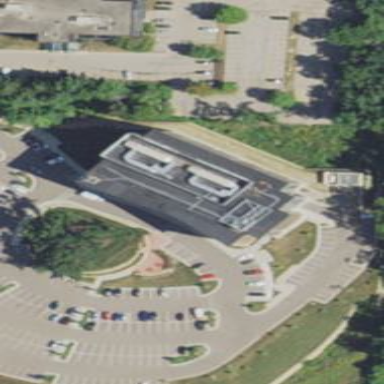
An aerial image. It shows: Commercial building.